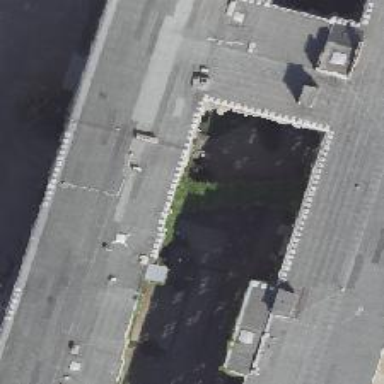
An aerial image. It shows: Office building with flat grey roof.